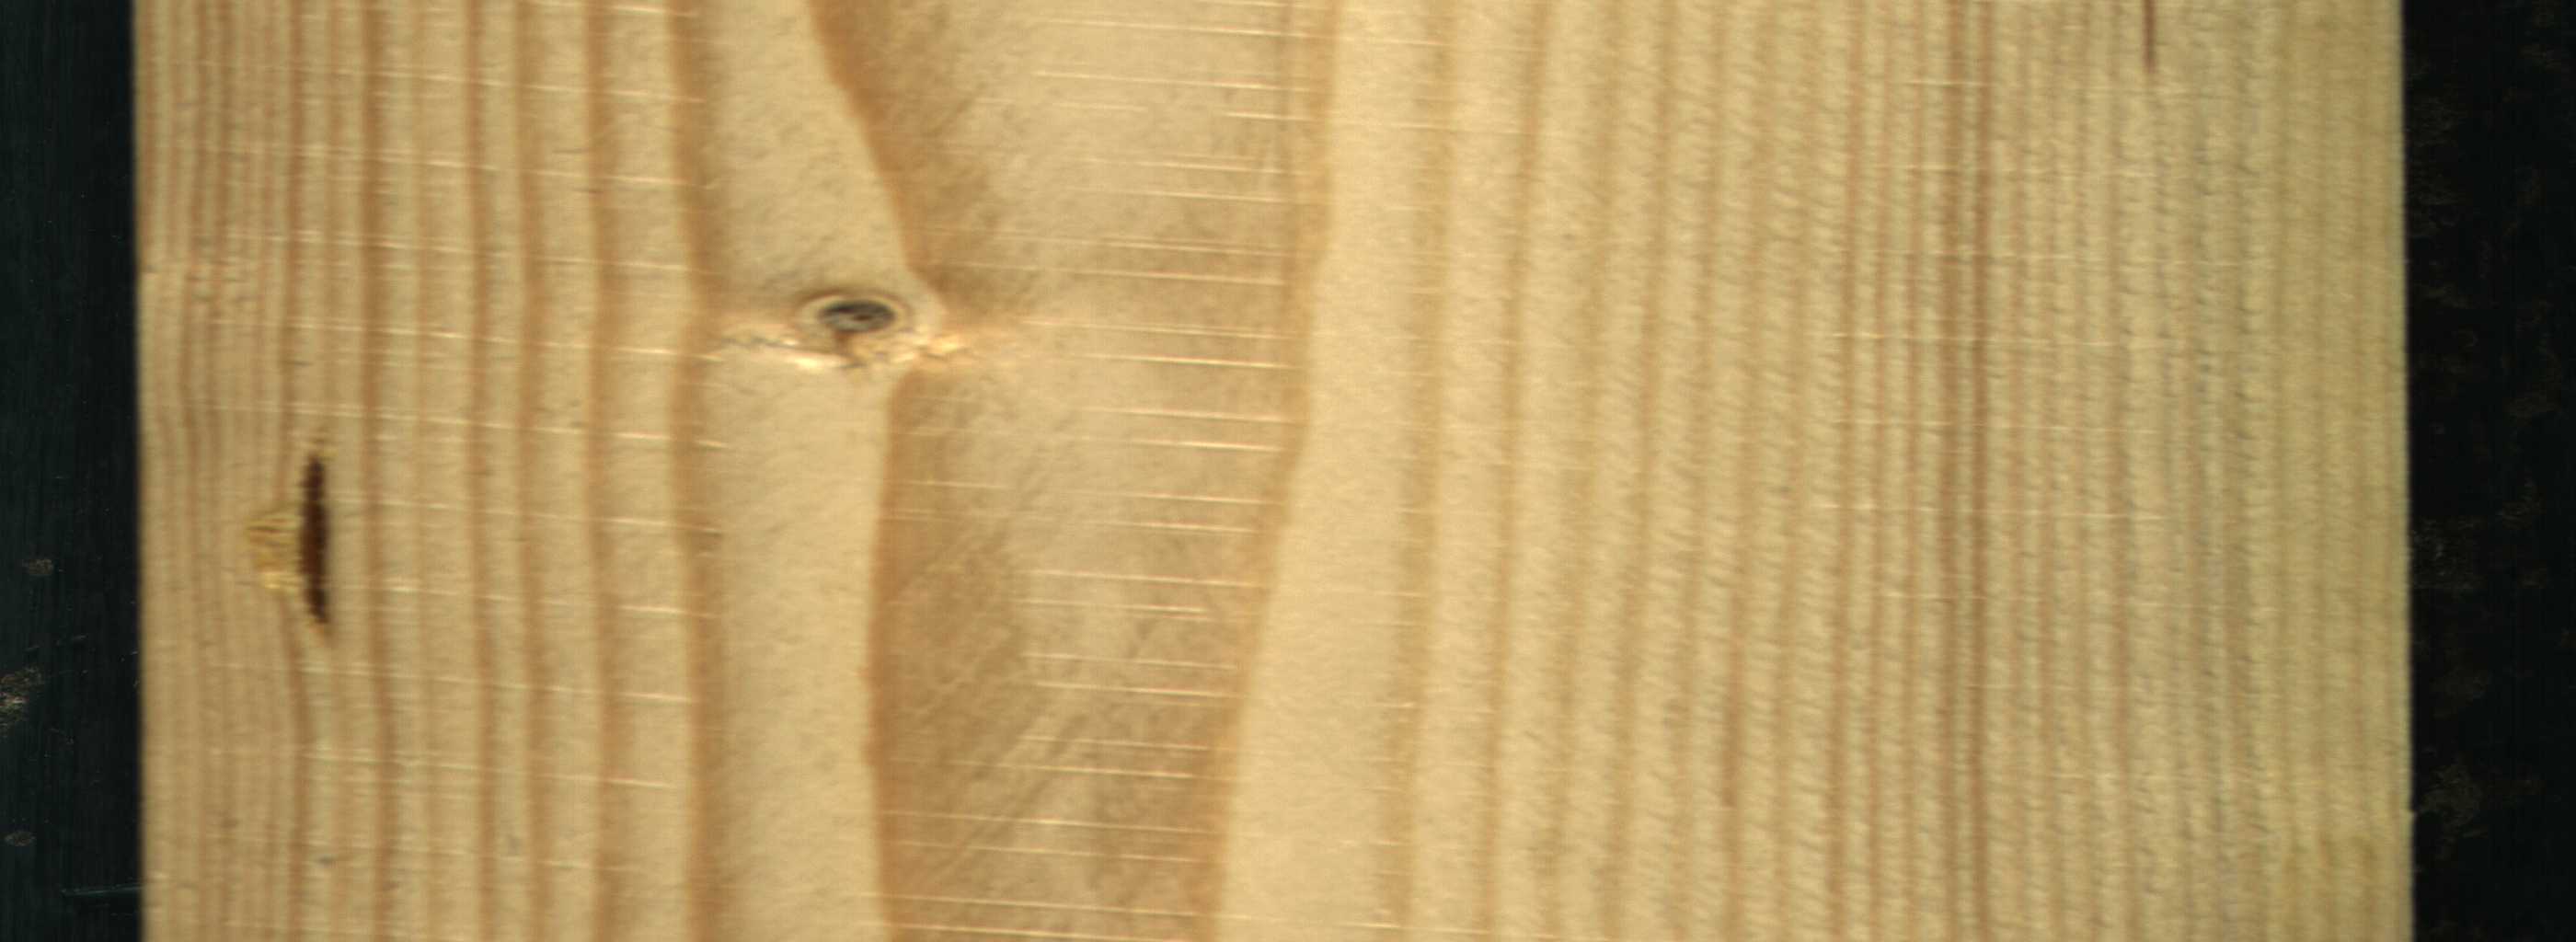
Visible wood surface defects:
resin
Live_Knot